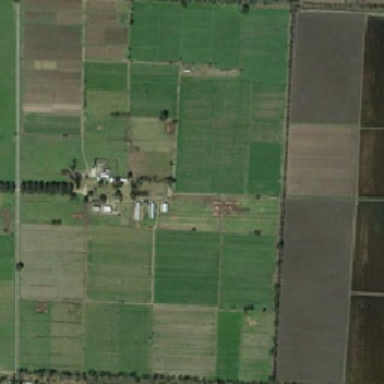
The little farm consists of grass and crops .